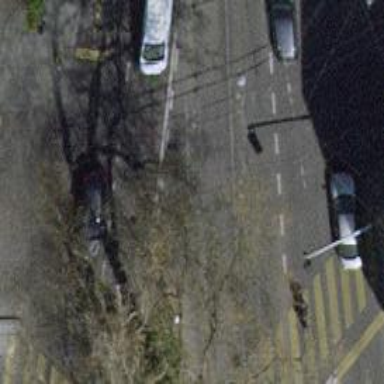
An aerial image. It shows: Tertiary road with asphalt surface and trolley wire infrastructure.